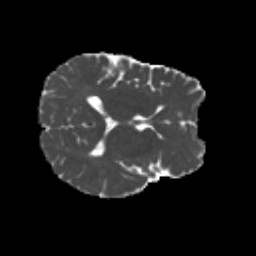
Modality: MD
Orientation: axial
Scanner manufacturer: siemens
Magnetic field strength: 3 T
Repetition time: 4.16 s
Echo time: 0.0806 s